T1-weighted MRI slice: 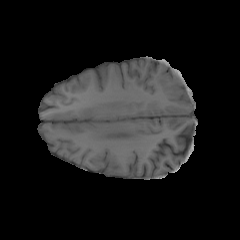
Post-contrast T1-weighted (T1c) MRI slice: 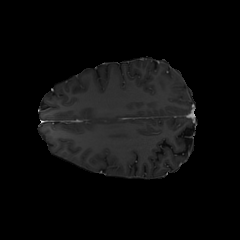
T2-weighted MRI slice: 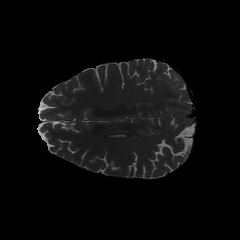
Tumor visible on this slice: yes